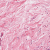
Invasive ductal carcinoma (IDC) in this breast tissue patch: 0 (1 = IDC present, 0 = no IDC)